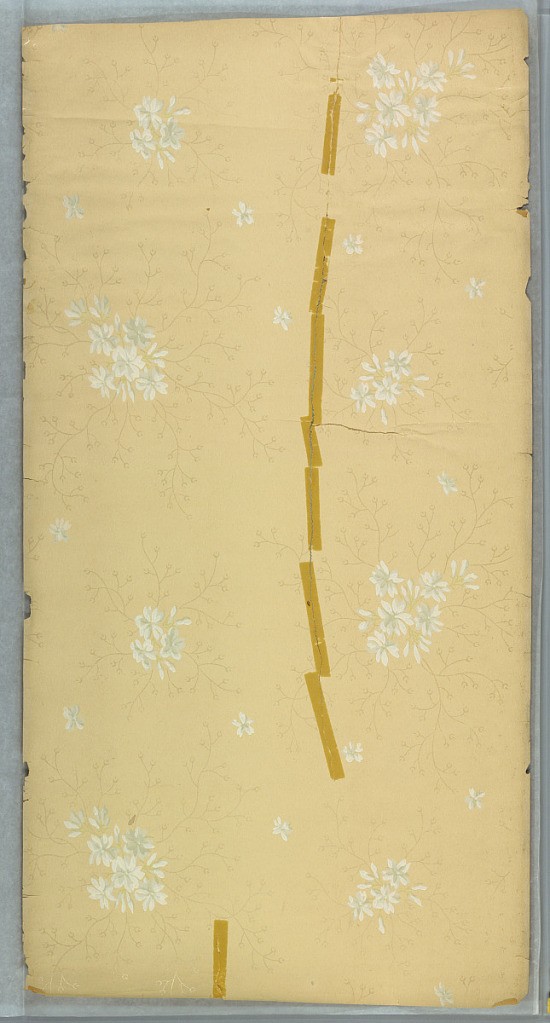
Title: Ceiling paper
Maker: Maxwell & Co., S.A., Chicago, Illinois, USA
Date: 1905–1915
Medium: Machine-printed paper
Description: Repeating large and small floral bouquets with vining. Singular five-petal flowers scattered between bouquets. Light beige ground. Printed in white, greys, light green and light metallic pink. Large center tear with tape stains.